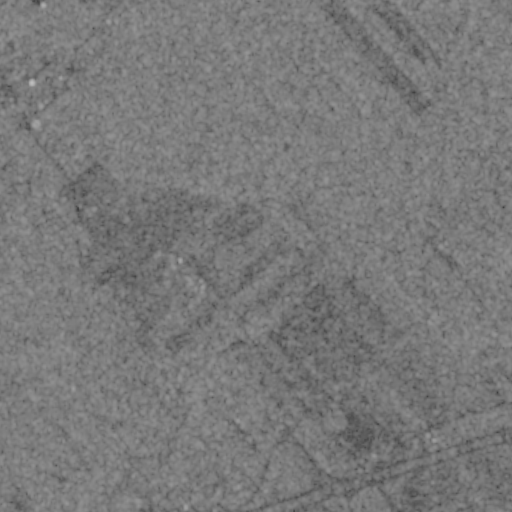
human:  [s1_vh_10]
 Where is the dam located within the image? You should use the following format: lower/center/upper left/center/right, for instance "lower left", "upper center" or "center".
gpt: The dam is located in the lower center of the image.
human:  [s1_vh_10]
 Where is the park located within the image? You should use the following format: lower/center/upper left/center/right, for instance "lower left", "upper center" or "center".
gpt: The park is located in the lower left of the image.
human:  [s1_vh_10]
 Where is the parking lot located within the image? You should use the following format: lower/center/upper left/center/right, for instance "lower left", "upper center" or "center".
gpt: There is no parking lot in the image.

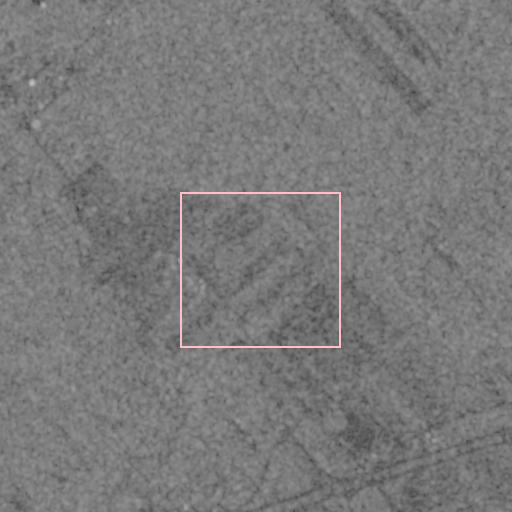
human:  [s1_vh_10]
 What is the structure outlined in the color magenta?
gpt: There is no magenta outline.
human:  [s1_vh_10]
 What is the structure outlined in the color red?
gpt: There is no structure outlined in red.